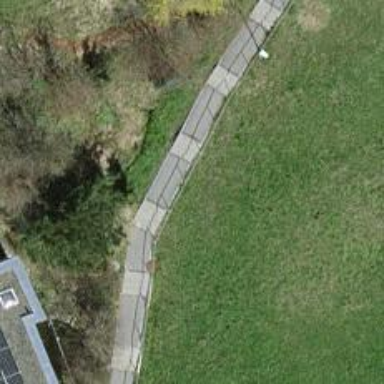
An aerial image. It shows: Concrete steps.